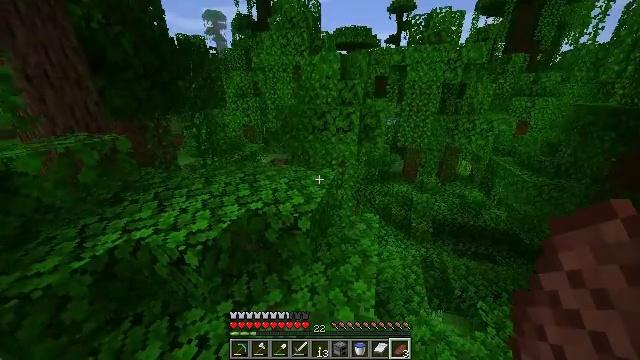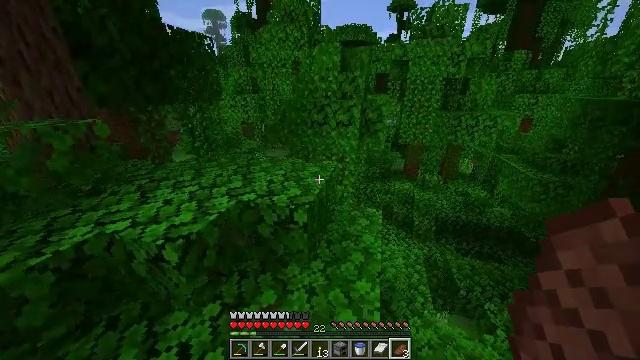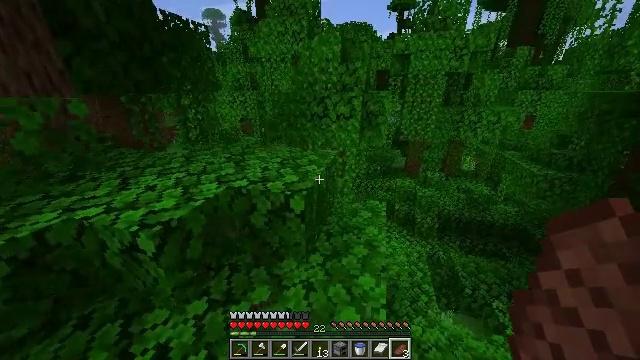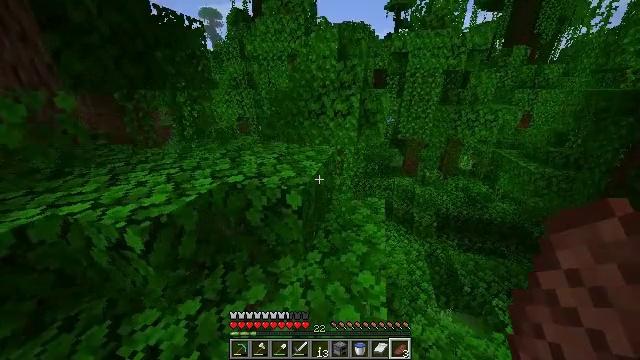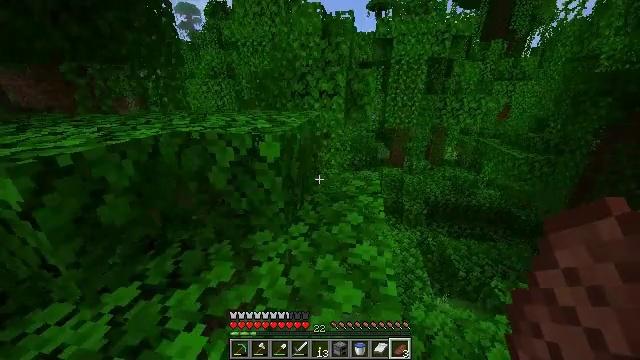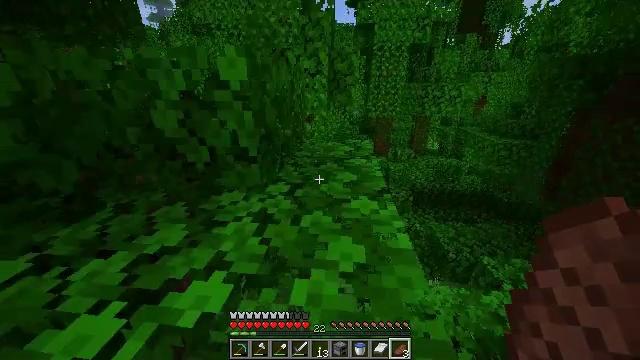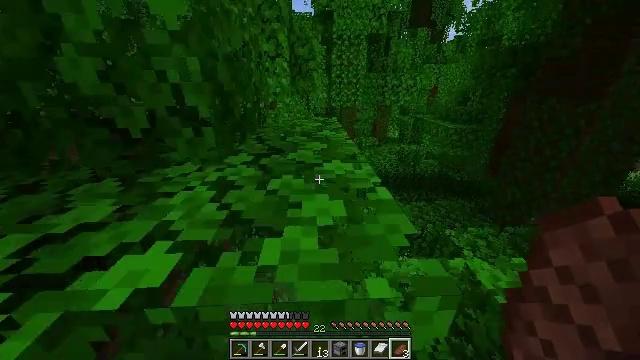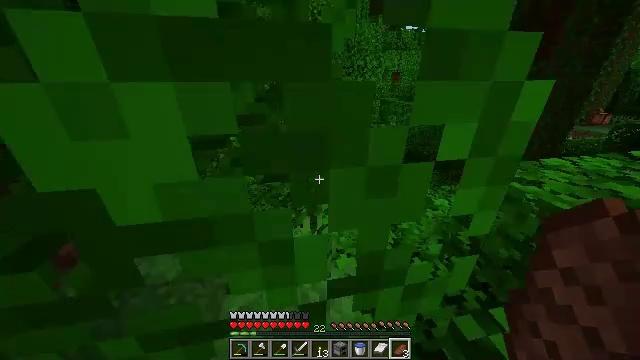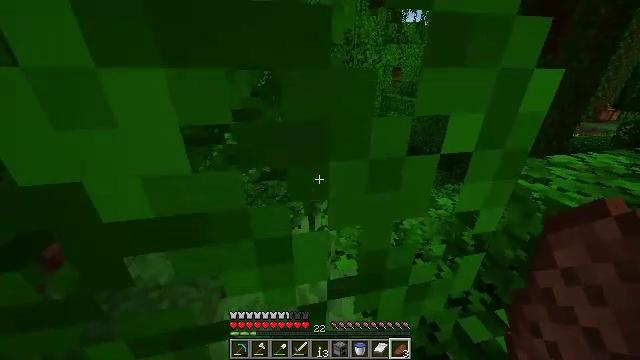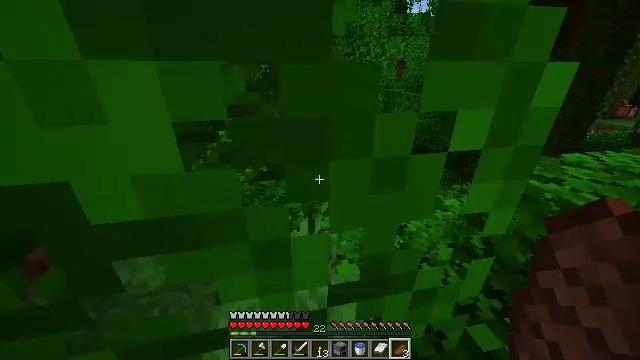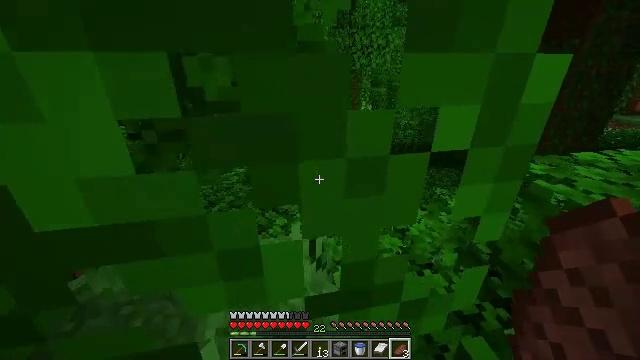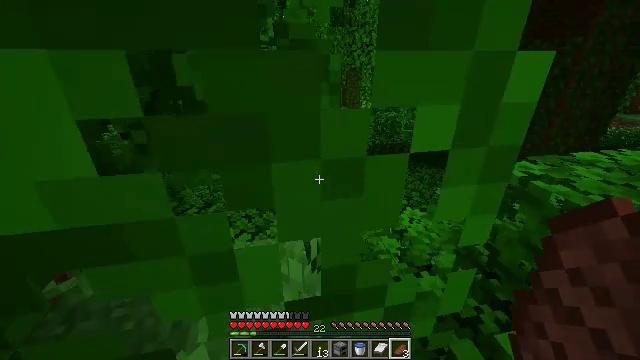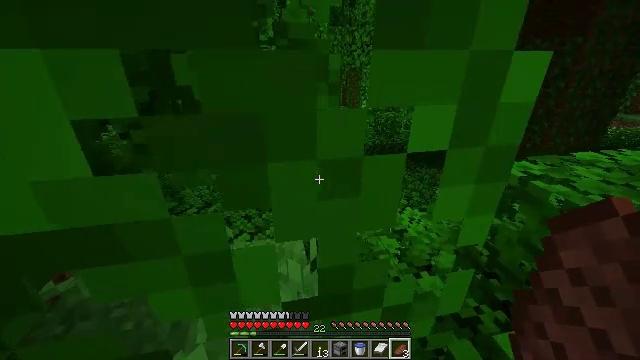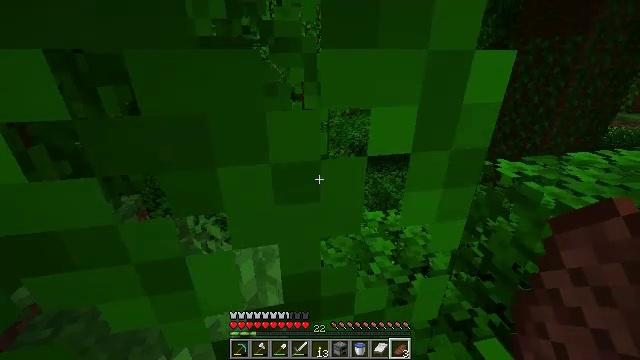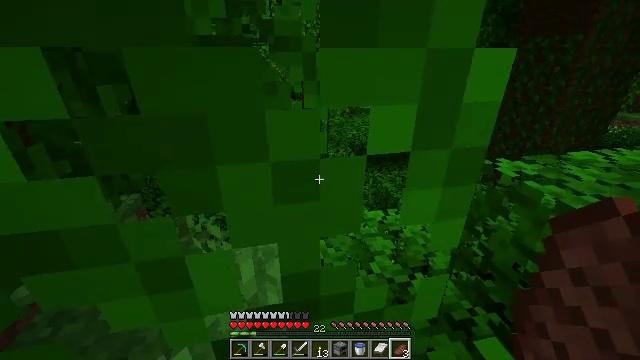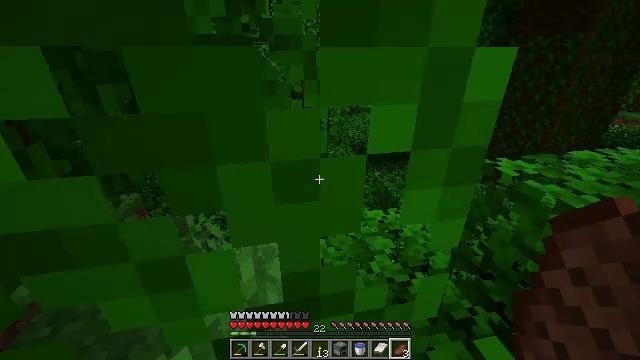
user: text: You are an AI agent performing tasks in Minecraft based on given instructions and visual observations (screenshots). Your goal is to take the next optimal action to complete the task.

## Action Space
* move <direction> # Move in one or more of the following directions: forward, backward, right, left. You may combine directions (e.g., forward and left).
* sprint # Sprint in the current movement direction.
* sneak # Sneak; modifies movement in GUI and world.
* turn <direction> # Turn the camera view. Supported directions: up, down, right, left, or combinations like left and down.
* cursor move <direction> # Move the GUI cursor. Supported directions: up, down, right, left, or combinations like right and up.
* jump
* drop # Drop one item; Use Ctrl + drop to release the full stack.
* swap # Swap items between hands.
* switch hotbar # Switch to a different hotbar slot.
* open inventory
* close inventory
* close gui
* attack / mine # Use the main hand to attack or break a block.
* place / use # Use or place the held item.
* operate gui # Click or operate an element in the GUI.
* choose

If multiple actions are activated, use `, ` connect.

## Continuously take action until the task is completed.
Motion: motion action
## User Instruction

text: Use right equipment to gather melon.
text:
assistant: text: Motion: move forward, sprint
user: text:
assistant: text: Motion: move forward, sprint
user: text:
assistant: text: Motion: move forward, sprint
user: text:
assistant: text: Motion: move forward, sprint, turn right
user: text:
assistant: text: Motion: move forward, sprint, turn right
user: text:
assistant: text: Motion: move forward, sprint, turn right and down
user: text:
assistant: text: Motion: move forward, sprint, turn right and down
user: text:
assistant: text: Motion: move forward, sprint
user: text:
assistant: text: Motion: move forward, sprint
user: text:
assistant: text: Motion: move forward, sprint
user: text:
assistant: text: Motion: move forward, sprint
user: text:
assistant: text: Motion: move forward, sprint
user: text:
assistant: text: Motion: move forward, sprint
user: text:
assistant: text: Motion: move forward, sprint
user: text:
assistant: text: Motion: move forward, sprint
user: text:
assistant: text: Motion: move forward, sprint
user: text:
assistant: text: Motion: move forward, sprint
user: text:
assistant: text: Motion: move forward, sprint
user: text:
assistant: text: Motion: move forward and move right, sprint
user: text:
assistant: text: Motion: move forward and move right, sprint
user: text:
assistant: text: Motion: move forward and move right, sprint
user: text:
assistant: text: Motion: move forward and move right, sprint
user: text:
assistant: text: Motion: move forward and move right, sprint
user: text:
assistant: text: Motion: move forward and move right, sprint, turn left
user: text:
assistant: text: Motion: move forward and move right, sprint, turn left, jump
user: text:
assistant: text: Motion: move forward and move right, sprint, jump
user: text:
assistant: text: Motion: move forward and move right, sprint, turn right and up, jump
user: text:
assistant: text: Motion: move forward and move right, sprint, turn right and up, jump
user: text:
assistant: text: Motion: move forward and move right, sprint, turn right and up, jump
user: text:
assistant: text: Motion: move forward and move right, sprint, turn right, jump